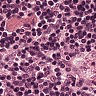
Metastatic tissue present: no